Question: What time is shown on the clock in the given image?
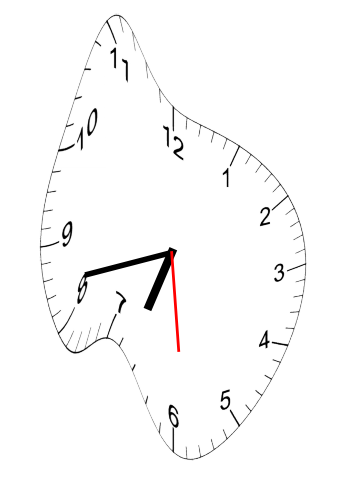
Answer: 06:42:29